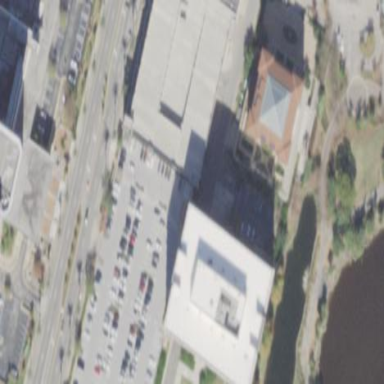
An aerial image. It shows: Multi-storey parking building.